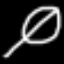
Label: leaf